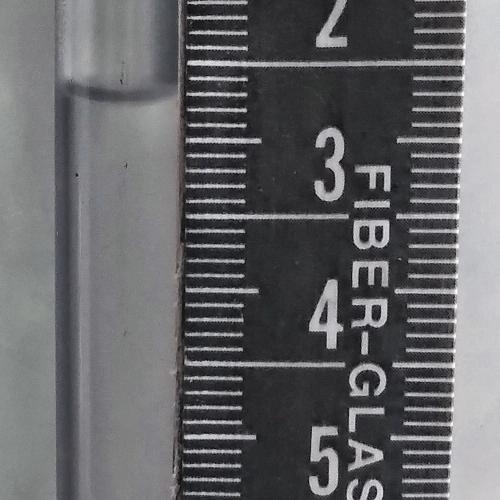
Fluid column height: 2.7 cm